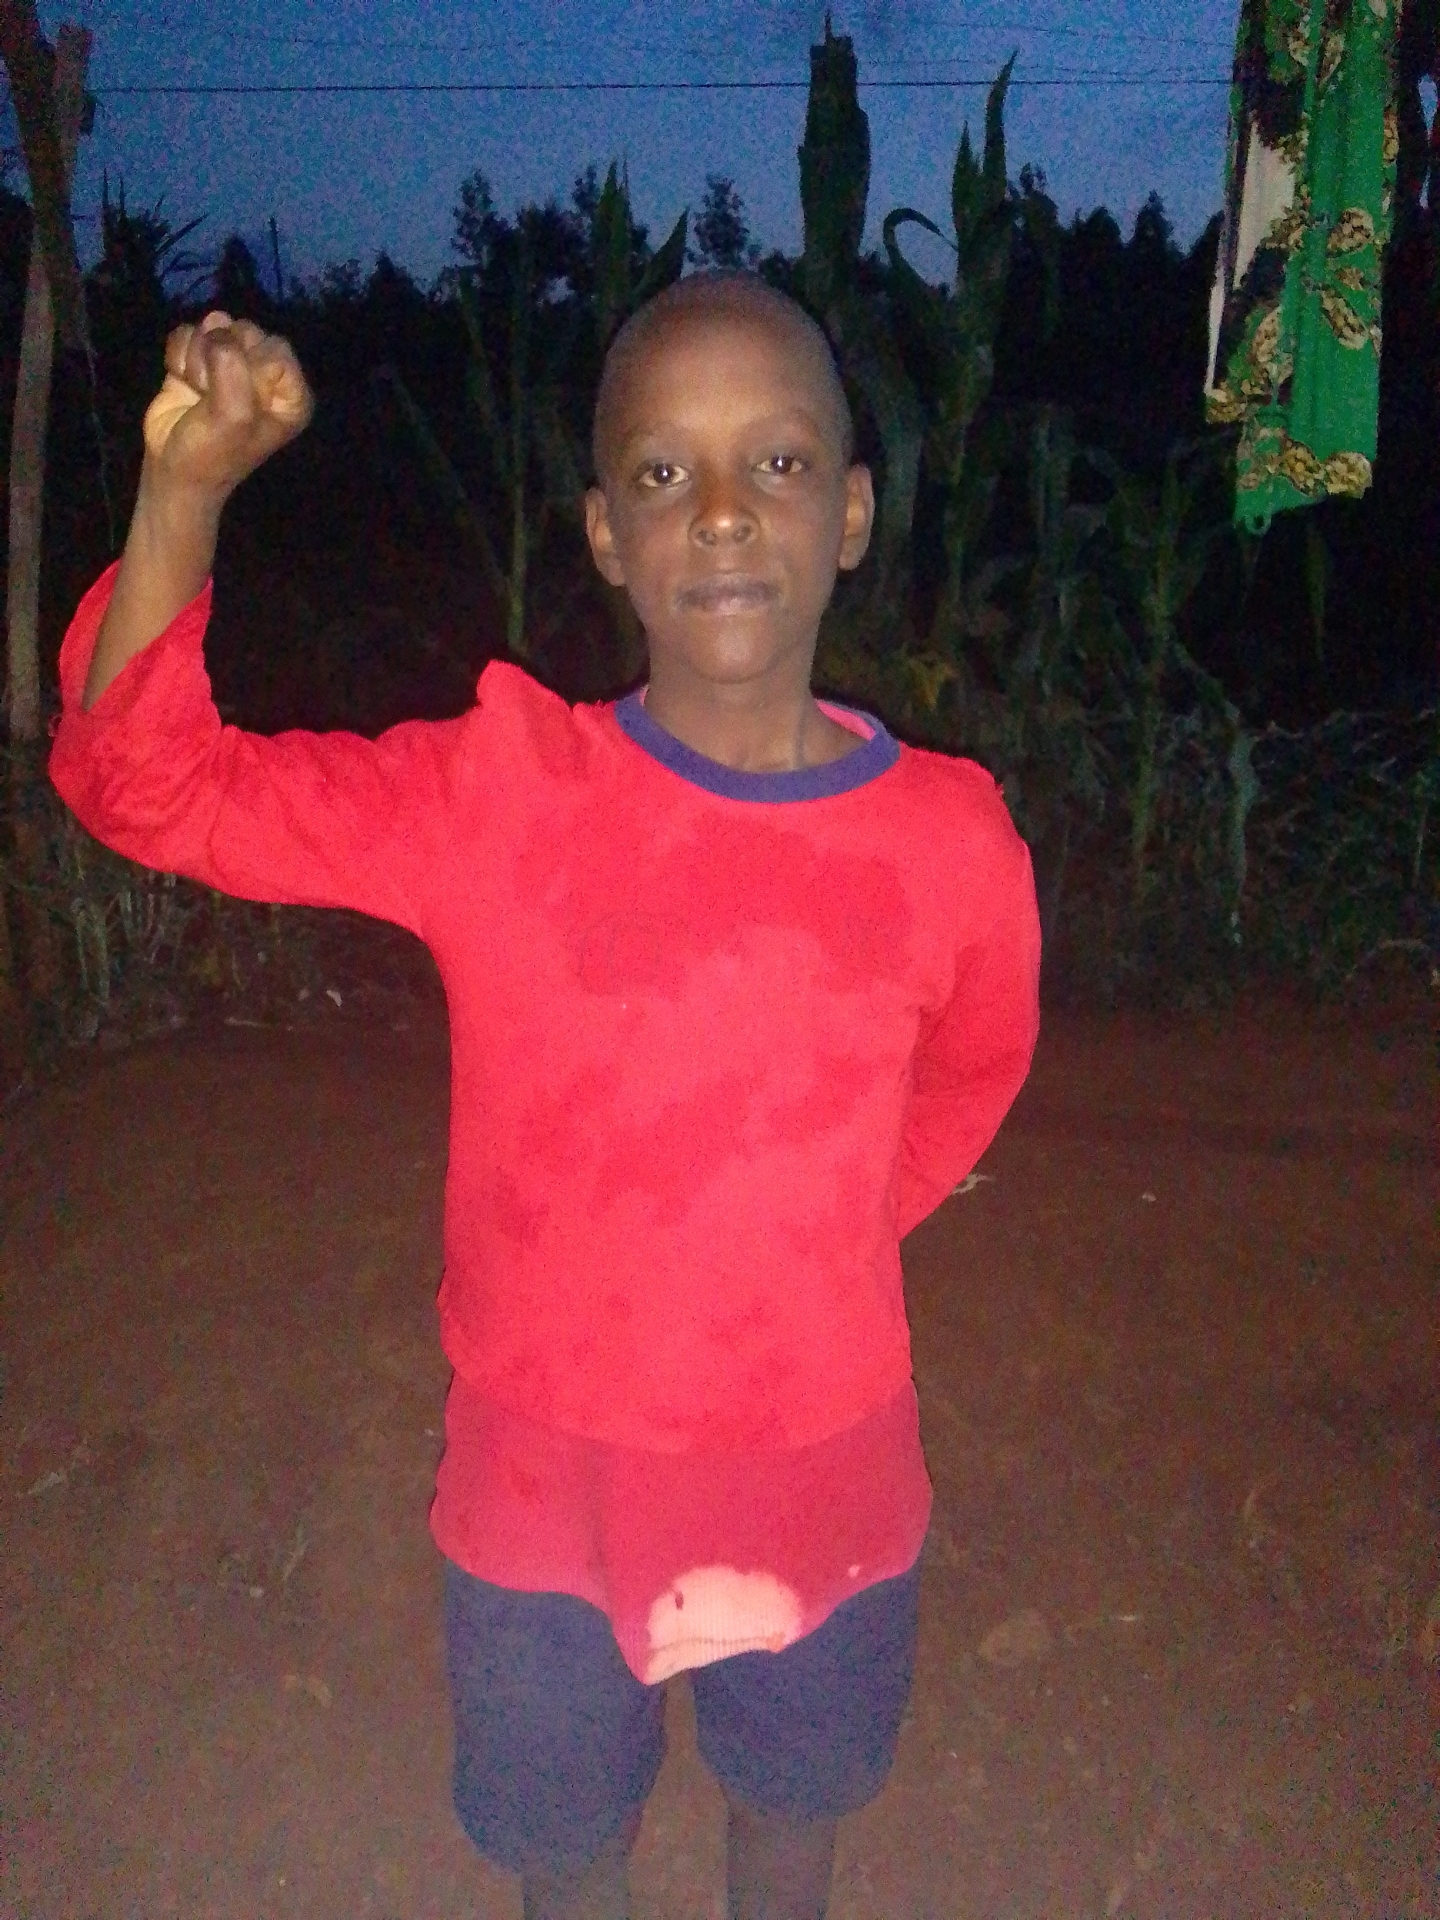
Label: noise